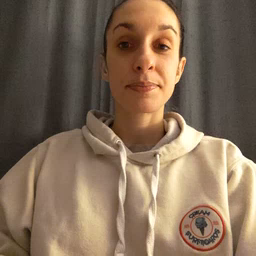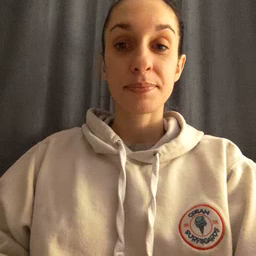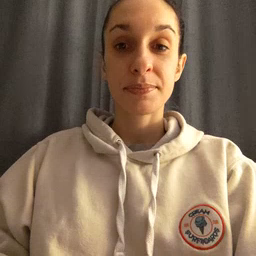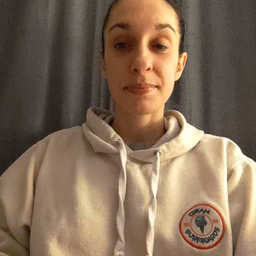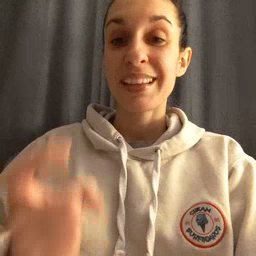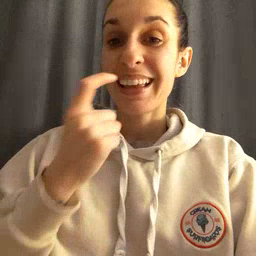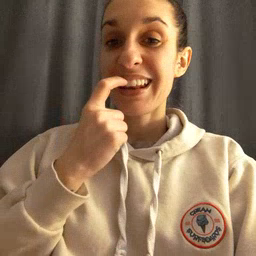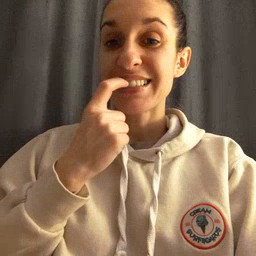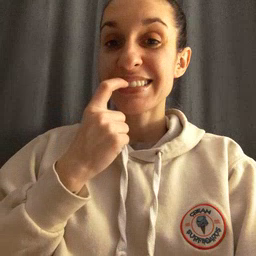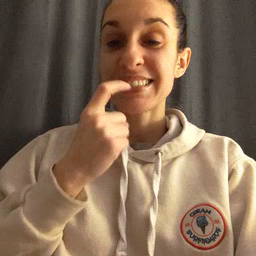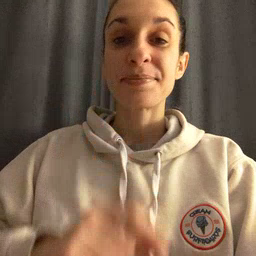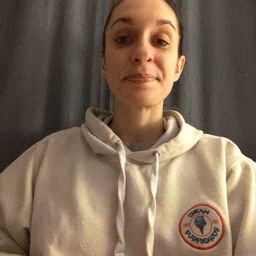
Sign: glasswindow